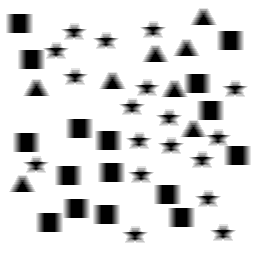
Squares: 16
Triangles: 8
Stars: 18
Total shapes: 42